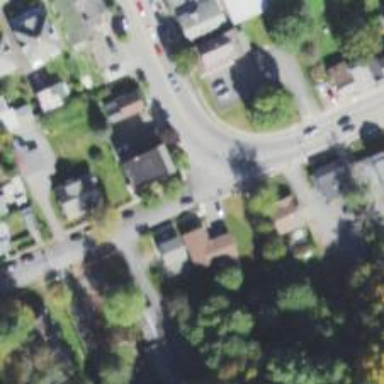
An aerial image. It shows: Residential road with asphalt surface. Sidewalk is present on the left side.